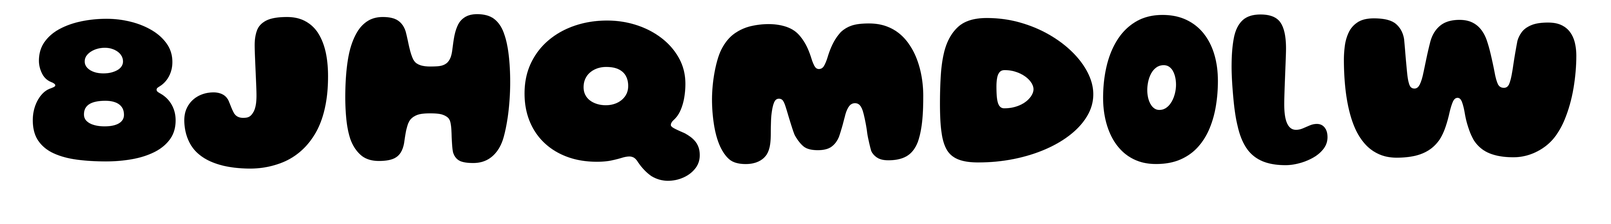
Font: Gluten_ExtraBold